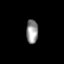
Tissue: prostate
Cell type: Epithelial cells
Senescence score: 0.255
Nuclear area (px): 277
Mean DAPI intensity: 146.245